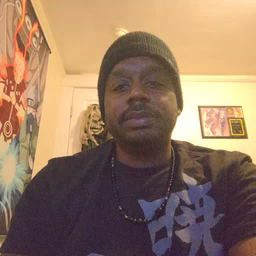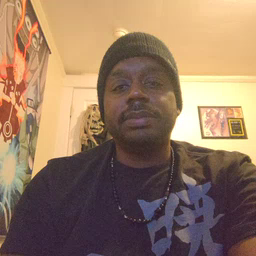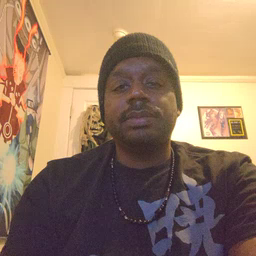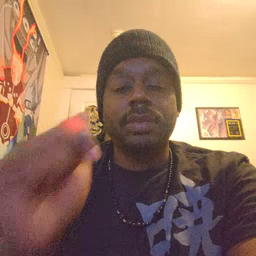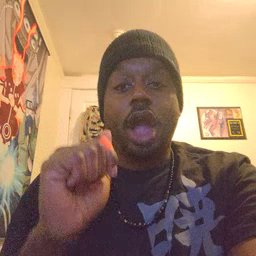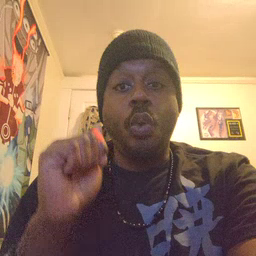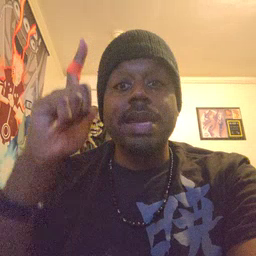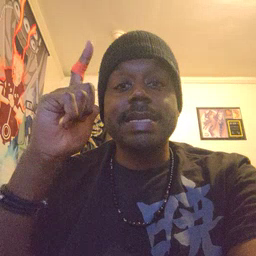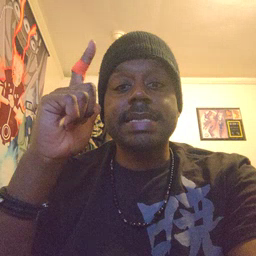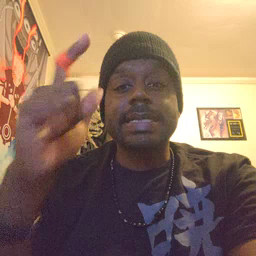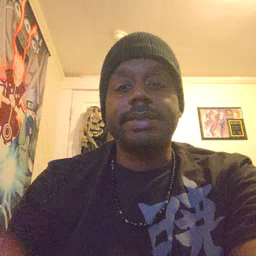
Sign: awake